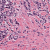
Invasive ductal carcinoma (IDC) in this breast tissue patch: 1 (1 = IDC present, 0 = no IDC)